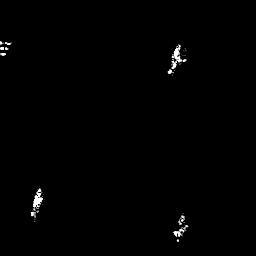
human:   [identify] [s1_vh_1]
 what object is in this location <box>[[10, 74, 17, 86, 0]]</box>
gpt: <ref>1 medium ship at the bottom left</ref>